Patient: sex F, age 66
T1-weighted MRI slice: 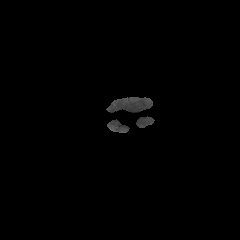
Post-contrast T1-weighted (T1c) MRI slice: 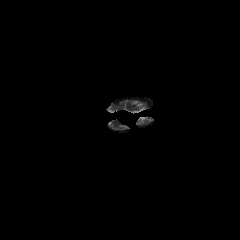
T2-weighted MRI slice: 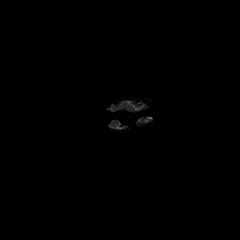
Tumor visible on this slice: no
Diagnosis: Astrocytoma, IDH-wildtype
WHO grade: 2